Chest X-ray:
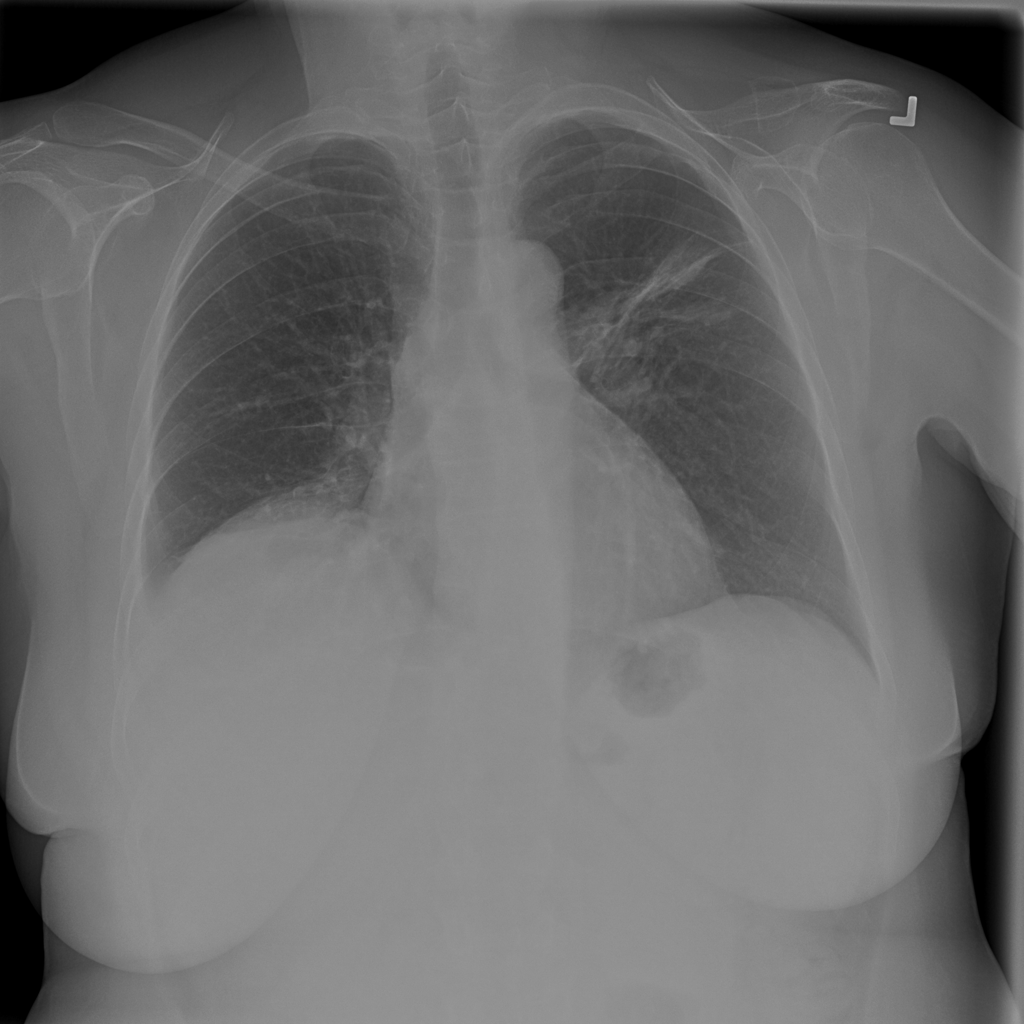
Findings: Consolidation
No abnormal finding: no